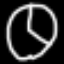
Label: clock